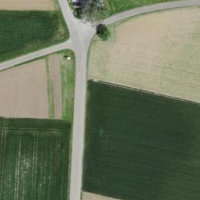
EUNIS habitat code: 52
Species observed at this site:
Corvus corone
Podiceps cristatus
Fulica atra
Anas platyrhynchos
Anthus spinoletta
Falco peregrinus
Aegithalos caudatus
Buteo buteo
Persicaria maculosa
Gallinago gallinago
Coloeus monedula
Spinus spinus
Carduelis carduelis
Chroicocephalus ridibundus
Columba palumbus
Circus aeruginosus
Larus michahellis
Alauda arvensis
Lipandra polysperma
Erithacus rubecula
Milvus milvus
Conium maculatum
Ciconia ciconia
Falco tinnunculus
Picus viridis
Corvus corax
Accipiter nisus
Periparus ater